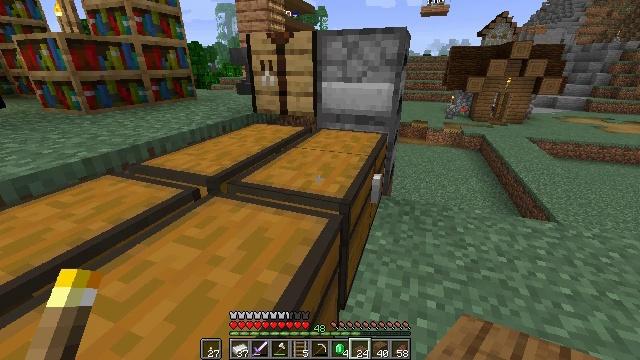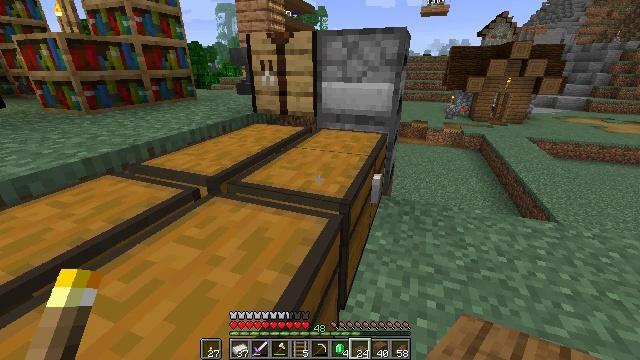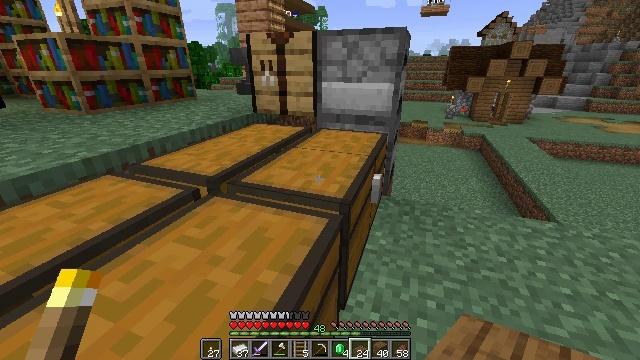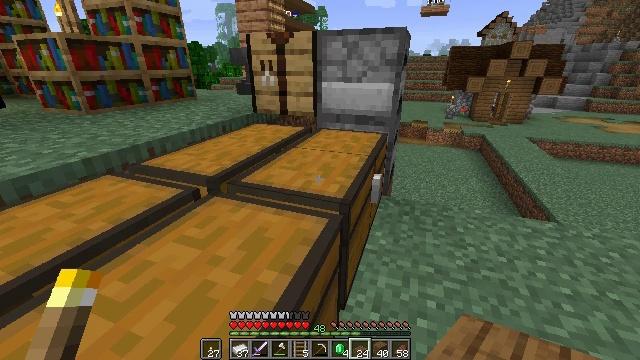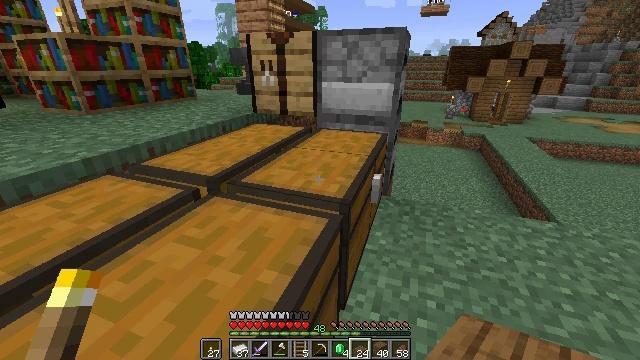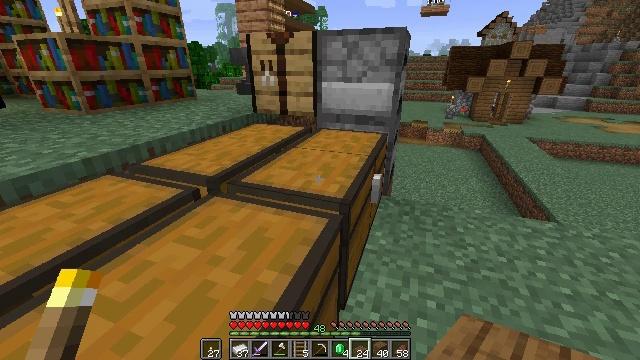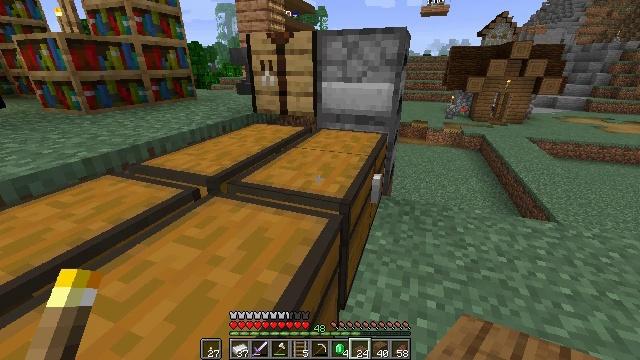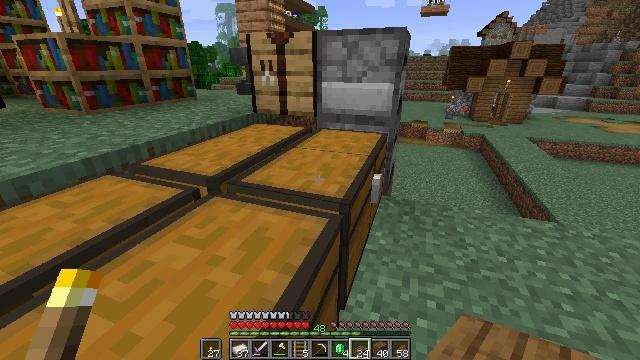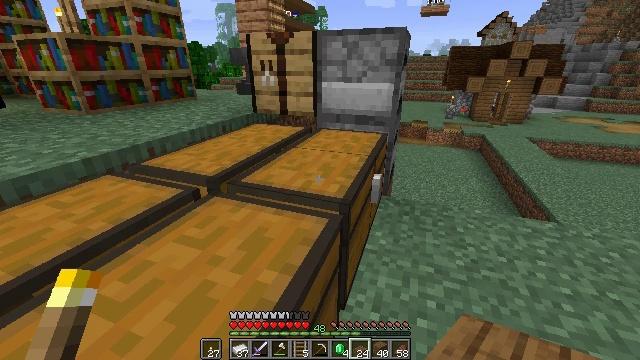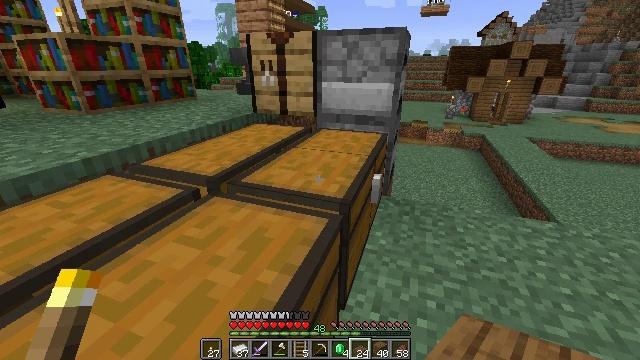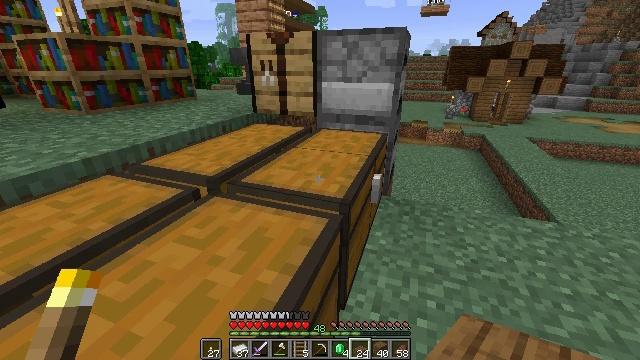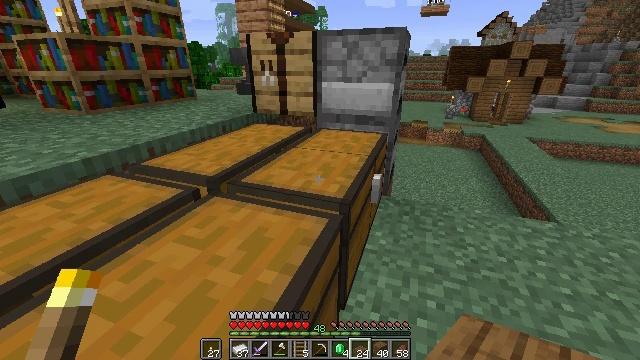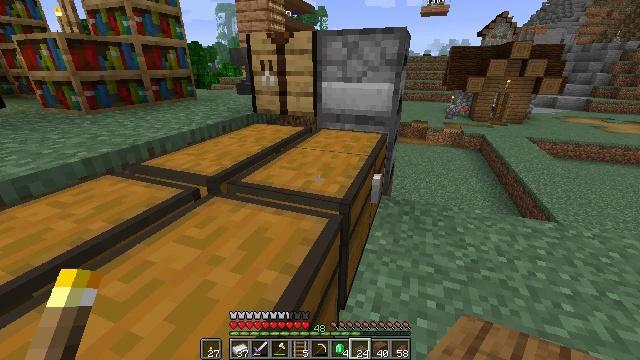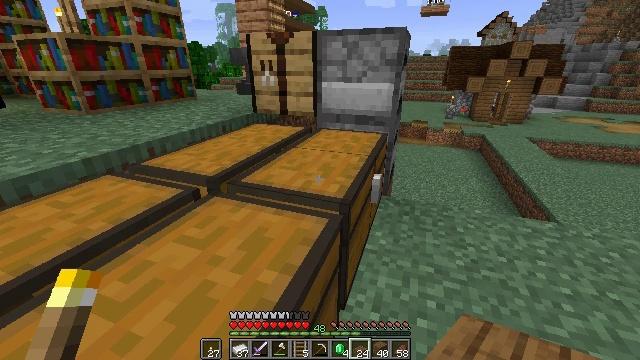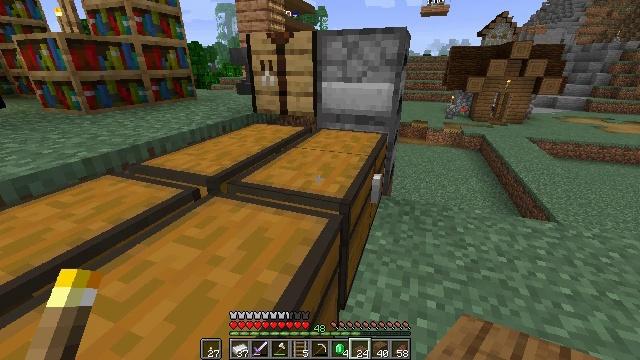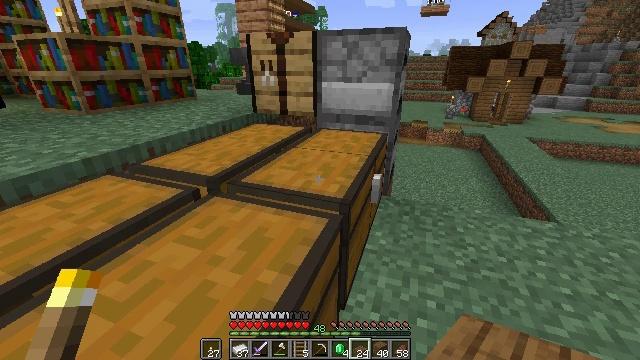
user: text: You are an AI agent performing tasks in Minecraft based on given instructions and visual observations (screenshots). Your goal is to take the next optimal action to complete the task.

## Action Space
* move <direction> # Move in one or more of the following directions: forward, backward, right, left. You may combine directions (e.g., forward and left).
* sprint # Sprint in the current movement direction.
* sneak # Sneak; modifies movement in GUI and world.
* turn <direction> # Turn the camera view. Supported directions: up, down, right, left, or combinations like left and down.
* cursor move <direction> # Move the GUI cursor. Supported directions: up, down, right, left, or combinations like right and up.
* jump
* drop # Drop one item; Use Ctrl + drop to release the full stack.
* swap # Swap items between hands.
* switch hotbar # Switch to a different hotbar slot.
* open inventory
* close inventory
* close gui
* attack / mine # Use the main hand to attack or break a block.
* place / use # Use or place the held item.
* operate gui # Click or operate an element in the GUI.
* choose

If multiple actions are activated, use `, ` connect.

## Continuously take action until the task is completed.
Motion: motion action
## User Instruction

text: Remove a spruce slab from the inventory.
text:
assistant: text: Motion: no_op
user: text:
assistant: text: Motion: no_op
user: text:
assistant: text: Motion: no_op
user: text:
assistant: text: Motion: no_op
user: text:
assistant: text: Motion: no_op
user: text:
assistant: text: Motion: no_op
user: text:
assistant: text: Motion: no_op
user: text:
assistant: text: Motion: no_op
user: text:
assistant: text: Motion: no_op
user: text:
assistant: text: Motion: no_op
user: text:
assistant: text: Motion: no_op
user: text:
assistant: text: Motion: no_op
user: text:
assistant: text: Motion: no_op
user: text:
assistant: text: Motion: no_op
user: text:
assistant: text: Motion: no_op
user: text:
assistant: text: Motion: no_op
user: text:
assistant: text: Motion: no_op
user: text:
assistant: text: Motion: no_op
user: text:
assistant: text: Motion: no_op
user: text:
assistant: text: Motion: no_op
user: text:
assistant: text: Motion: no_op
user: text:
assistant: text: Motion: no_op
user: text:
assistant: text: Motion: no_op
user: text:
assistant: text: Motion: no_op
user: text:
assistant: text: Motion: no_op
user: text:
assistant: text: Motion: no_op
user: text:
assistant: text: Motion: no_op
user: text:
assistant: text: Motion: no_op
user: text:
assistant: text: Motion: no_op
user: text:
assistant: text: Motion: no_op